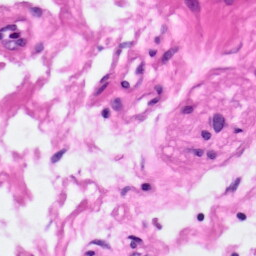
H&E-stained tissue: Pancreatic